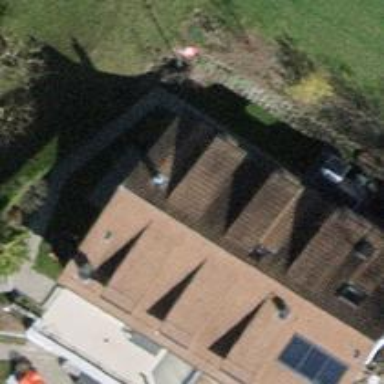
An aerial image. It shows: Semi-detached house.